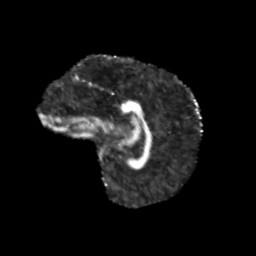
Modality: FA
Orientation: sagittal
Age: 9
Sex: male
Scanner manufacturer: siemens
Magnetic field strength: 3 T
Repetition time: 3.8 s
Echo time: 0.07 s